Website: bh-photo
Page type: address-validator
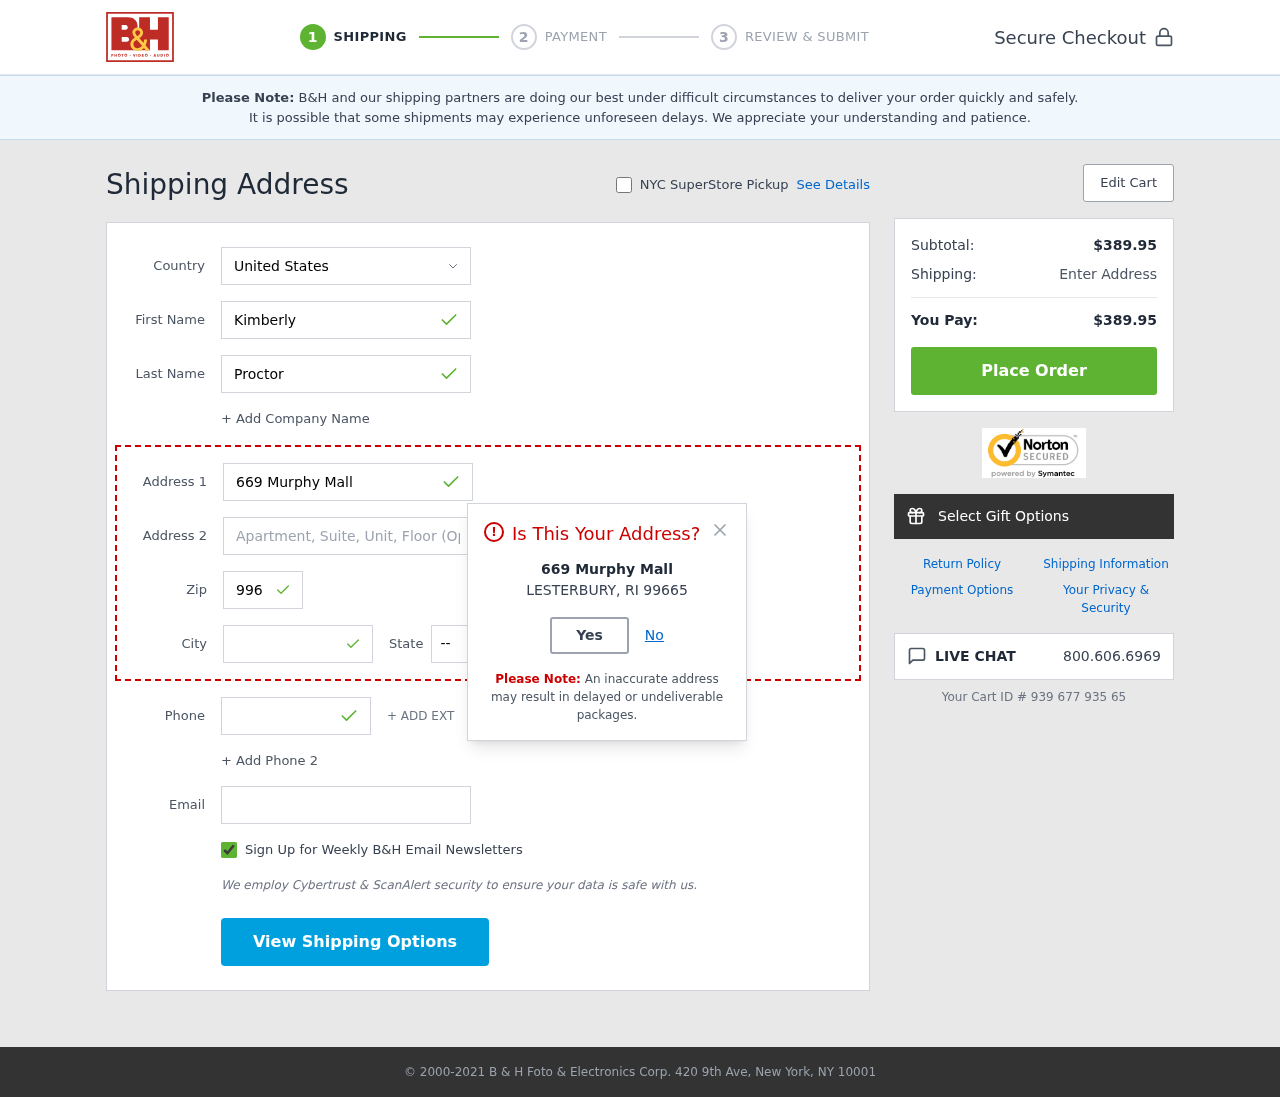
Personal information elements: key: PII_CITY
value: Lesterbury
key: PII_COUNTRY
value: United States
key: PII_EMAIL
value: kimberly.proctor@yahoo.com
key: PII_FIRSTNAME
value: Kimberly
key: PII_LASTNAME
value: Proctor
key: PII_PHONE
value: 9296865540
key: PII_POSTCODE
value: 99665
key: PII_STATE_ABBR
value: RI
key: PII_STREET
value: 669 Murphy Mall
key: PII_CITY_MODAL
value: LESTERBURY
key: PII_POSTCODE_FULL
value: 99665
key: PII_POSTCODE_NUMERIC
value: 99665
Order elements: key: ORDER_SUBTOTAL
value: $389.95
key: ORDER_TOTAL
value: $389.95
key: ORDER_ID
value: Your Cart ID # 939 677 935 65